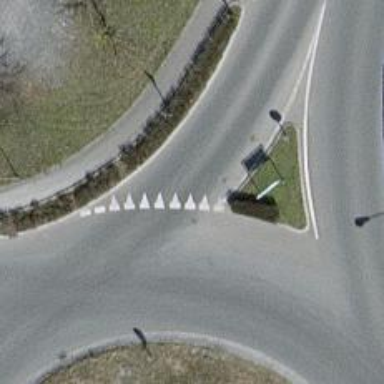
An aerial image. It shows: Road with "give way" sign.